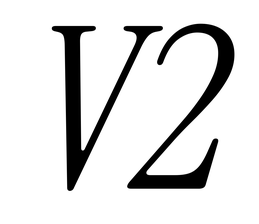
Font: InstrumentSerif-Italic